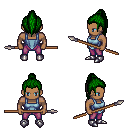
a pixel art fantasy rpg character, male body template, human, dark skin, blue vest, magenta pants, green long topknot hairstyle, metal boots, spear, four views (front, back, left, right), 2x2 character sprite sheet, small pixel art, hard edges, no anti-aliasing